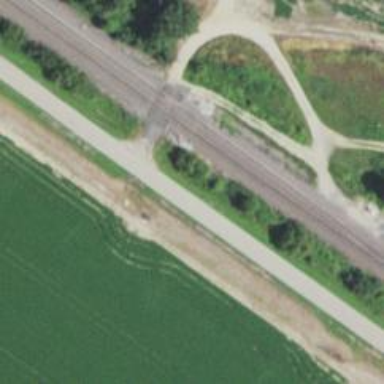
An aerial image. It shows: Railway siding for service.